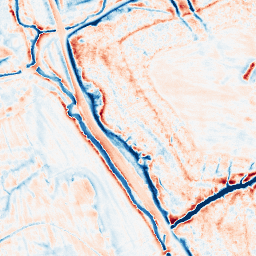
Category: edge_preserving
Decomposition family: guided
Decomposition parameters: radius: 4
eps: 0.1
Upsampling method: regularized
Upsampling parameters: scale: 4
lambda_reg: 0.01
Upsampling scale: 4